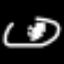
Label: diamond